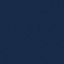
Land use / land cover class: SeaLake